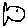
Label: fish